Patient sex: F
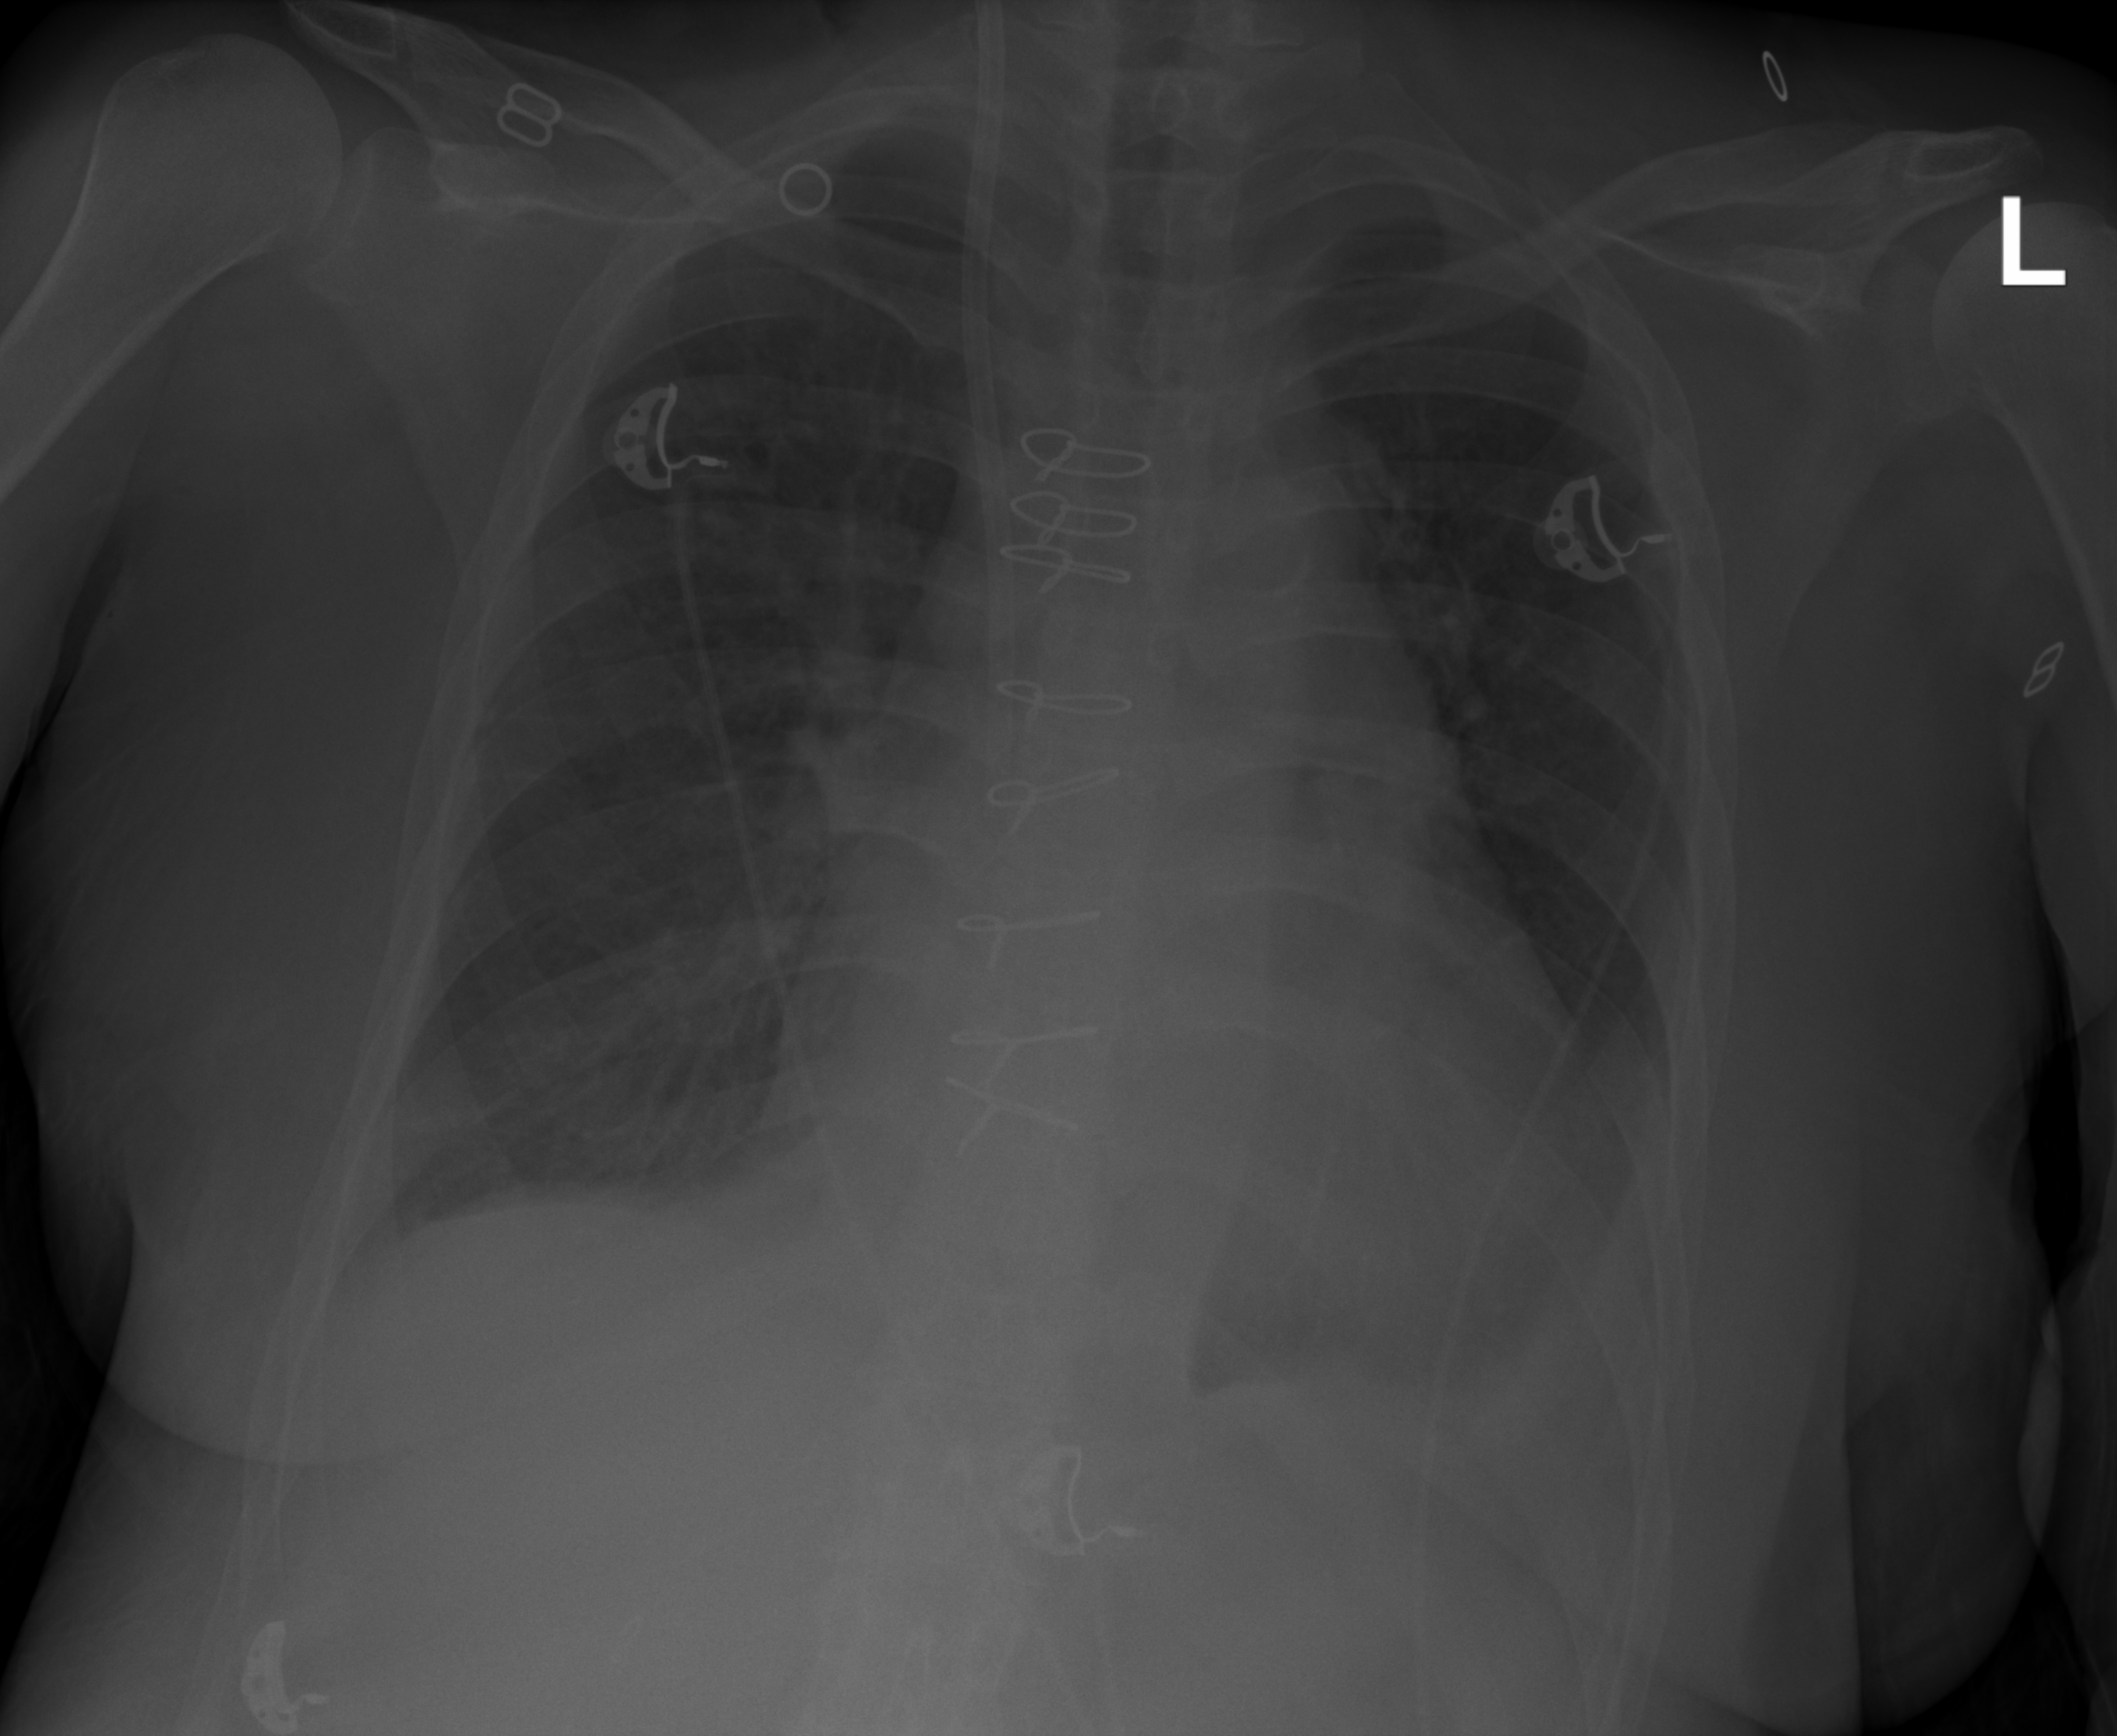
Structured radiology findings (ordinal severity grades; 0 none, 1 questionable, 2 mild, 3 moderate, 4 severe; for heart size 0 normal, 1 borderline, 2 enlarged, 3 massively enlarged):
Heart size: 3
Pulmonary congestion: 2
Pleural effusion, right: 0
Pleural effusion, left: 2
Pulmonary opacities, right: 0
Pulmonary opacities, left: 0
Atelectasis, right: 0
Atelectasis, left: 2